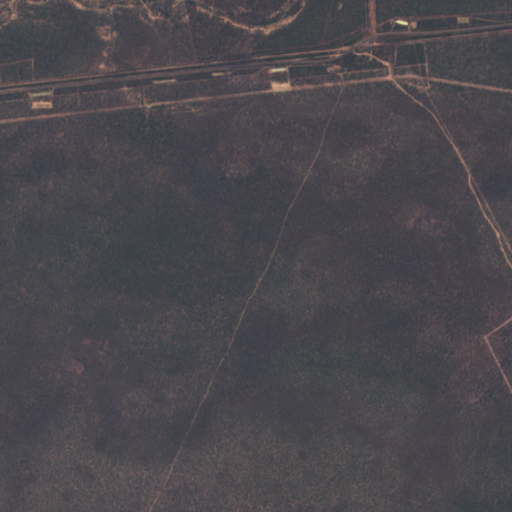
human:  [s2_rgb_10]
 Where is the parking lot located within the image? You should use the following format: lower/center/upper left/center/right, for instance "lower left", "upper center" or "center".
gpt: The parking lot is located in the upper right of the image.
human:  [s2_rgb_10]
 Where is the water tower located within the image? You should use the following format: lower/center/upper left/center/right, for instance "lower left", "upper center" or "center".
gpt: The water tower is located in the upper right of the image.
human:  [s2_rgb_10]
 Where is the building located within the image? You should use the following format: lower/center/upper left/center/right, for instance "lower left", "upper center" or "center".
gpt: The building is located in the upper right of the image.
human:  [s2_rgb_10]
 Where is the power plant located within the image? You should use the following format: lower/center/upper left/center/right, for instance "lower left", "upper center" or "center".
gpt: There is no power plant in the image.